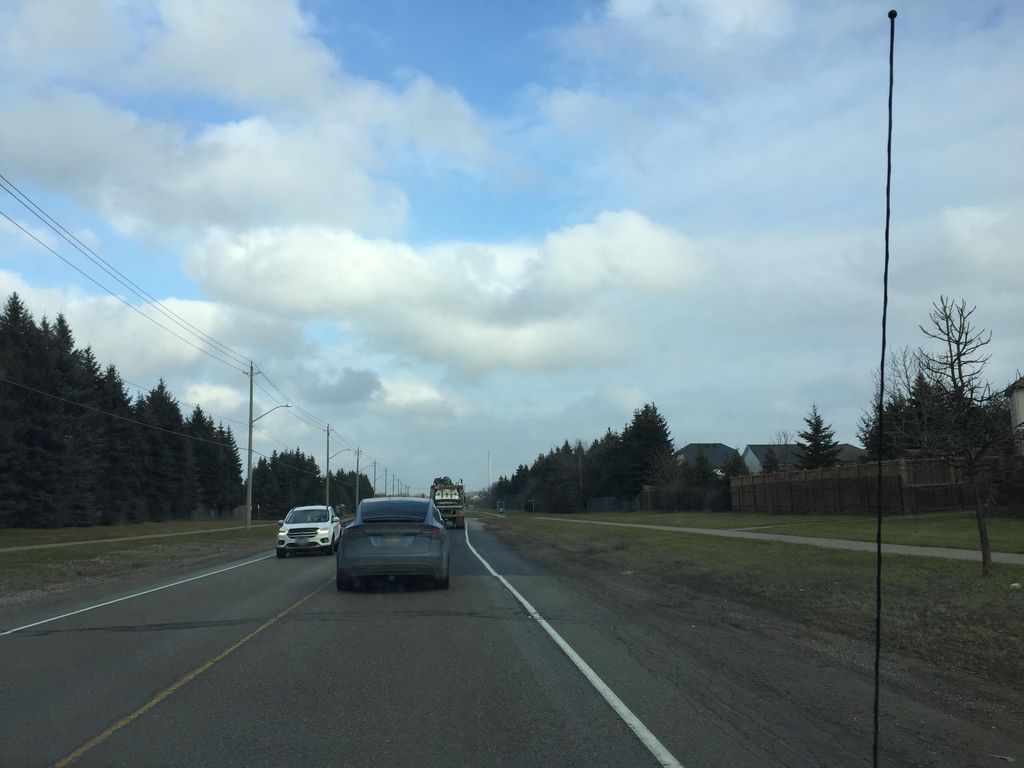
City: kitchener-waterloo